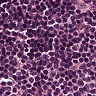
Metastatic tissue present: no